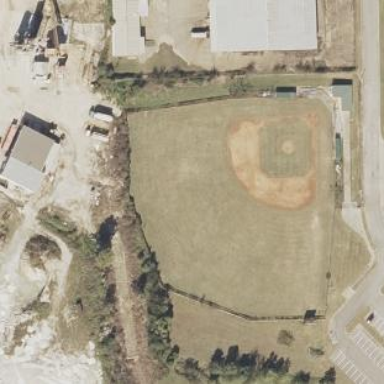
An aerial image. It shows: Baseball pitch for leisure land activities.